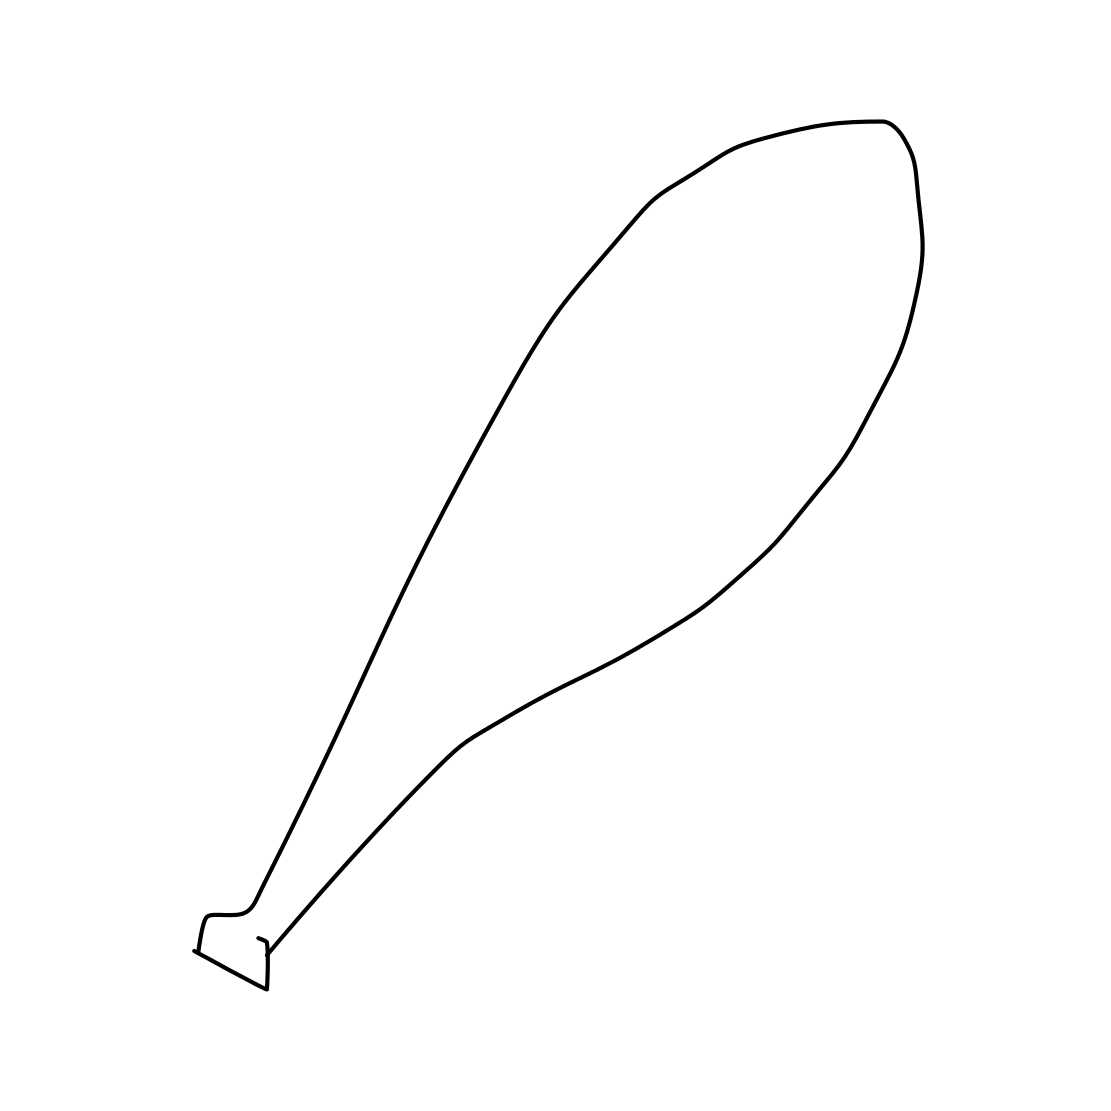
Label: baseball bat